Question: How can I get the size of the 'DropDown Button' on a 'ComboBox'?
For anyone unsure of what I mean, it is the 'Button' usually found on the right hand side of a 'ComboBox' containing a downward facing arrow. When clicked this expands the 'DropDown' section.
For further clarification, it is the button in the red circle in the below image.

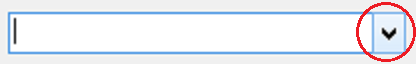
Answer: For such constants you can use <URL> class:
'''
using System.Windows.Forms;
...
int arrowWidth = SystemInformation.VerticalScrollBarWidth;
'''